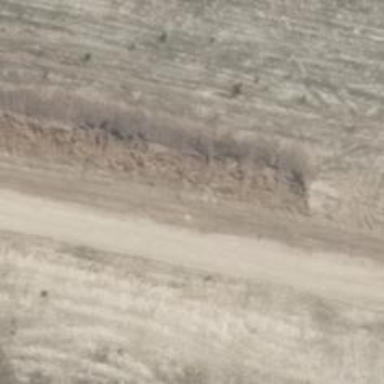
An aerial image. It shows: Track road with grade3 tracktype.